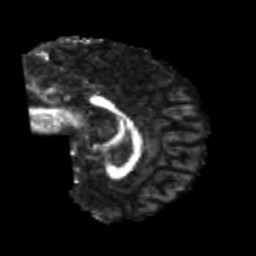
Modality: FA
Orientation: sagittal
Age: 24
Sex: male
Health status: healthy
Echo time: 0.074 s